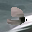
Label: 3